Field crop: tomato
Growth stage: 2
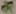
Species: solanum